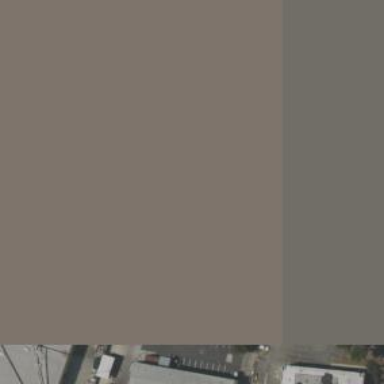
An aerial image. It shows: Warehouse.